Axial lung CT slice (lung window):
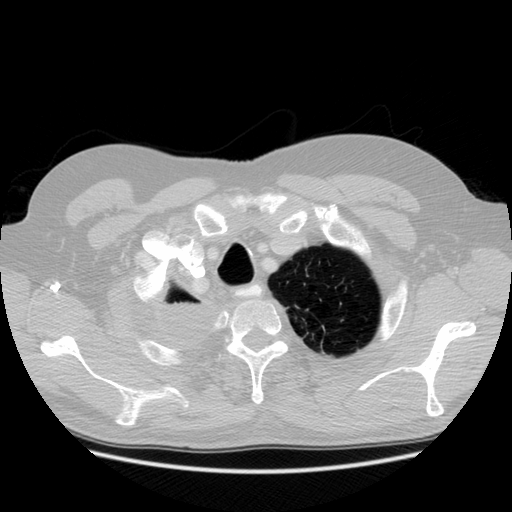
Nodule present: no